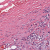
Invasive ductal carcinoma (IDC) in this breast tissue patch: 1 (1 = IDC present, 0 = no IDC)